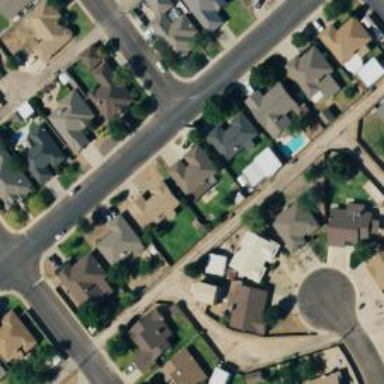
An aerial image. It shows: Neighborhood.